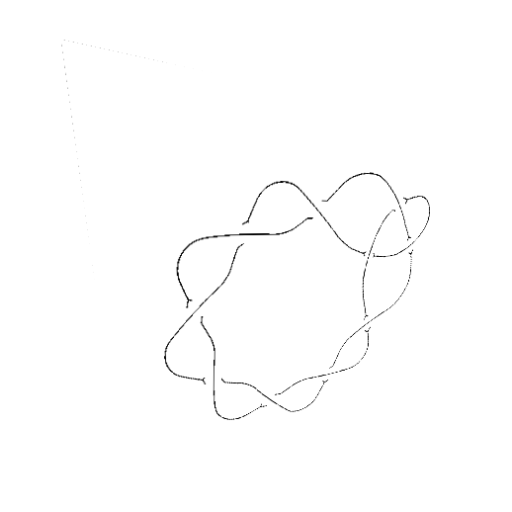
Crossing number: 10